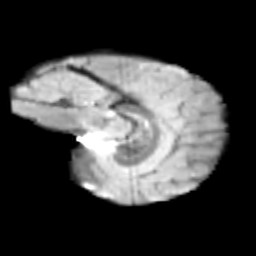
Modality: T2w
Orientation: sagittal
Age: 10
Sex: female
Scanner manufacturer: siemens
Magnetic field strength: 3 T
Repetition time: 3.8 s
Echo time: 0.07 s